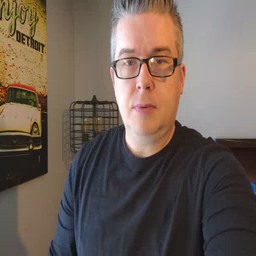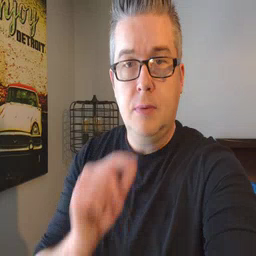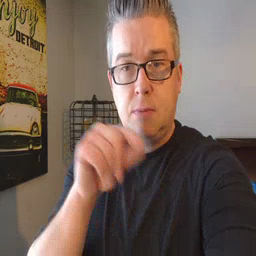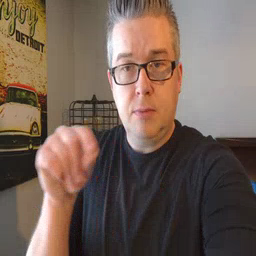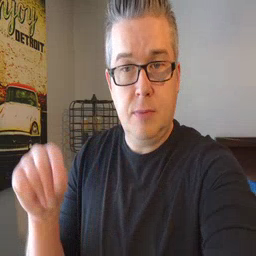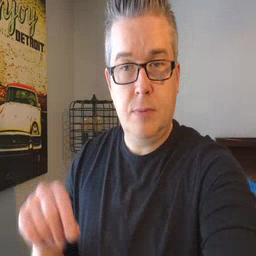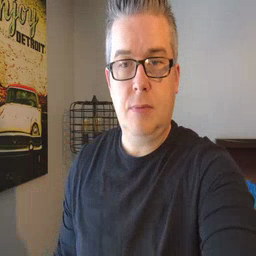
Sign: pen